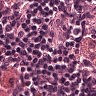
Metastatic tissue present: no